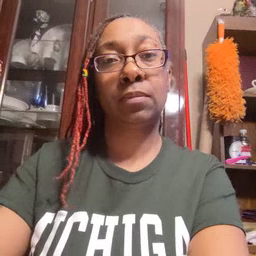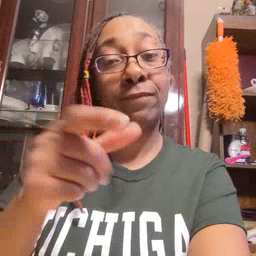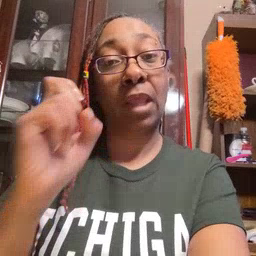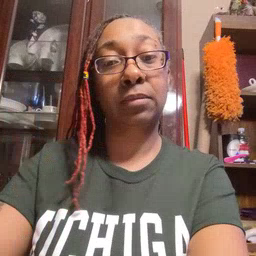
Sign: fast